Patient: sex M, age 52
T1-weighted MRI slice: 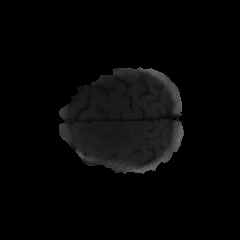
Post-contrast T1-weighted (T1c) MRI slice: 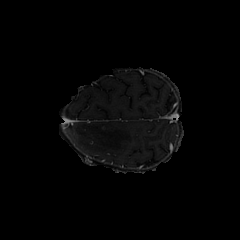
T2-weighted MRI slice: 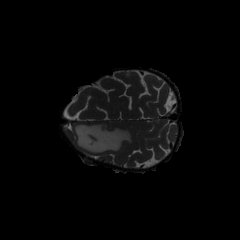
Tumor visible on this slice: yes
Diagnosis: Glioblastoma, IDH-wildtype
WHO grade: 4